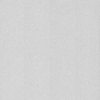
Label: dusty